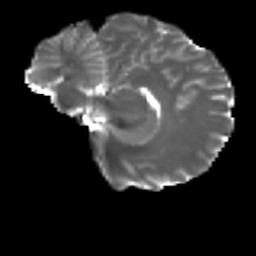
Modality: T2w
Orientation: sagittal
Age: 26
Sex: female
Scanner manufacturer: ge
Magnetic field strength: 3 T
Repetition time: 7.8 s
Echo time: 0.0606 s